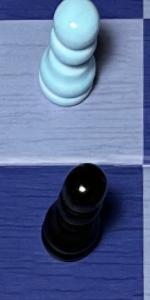
Label: Pawn_Black